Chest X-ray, PA view. Patient: 22 years old, sex F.
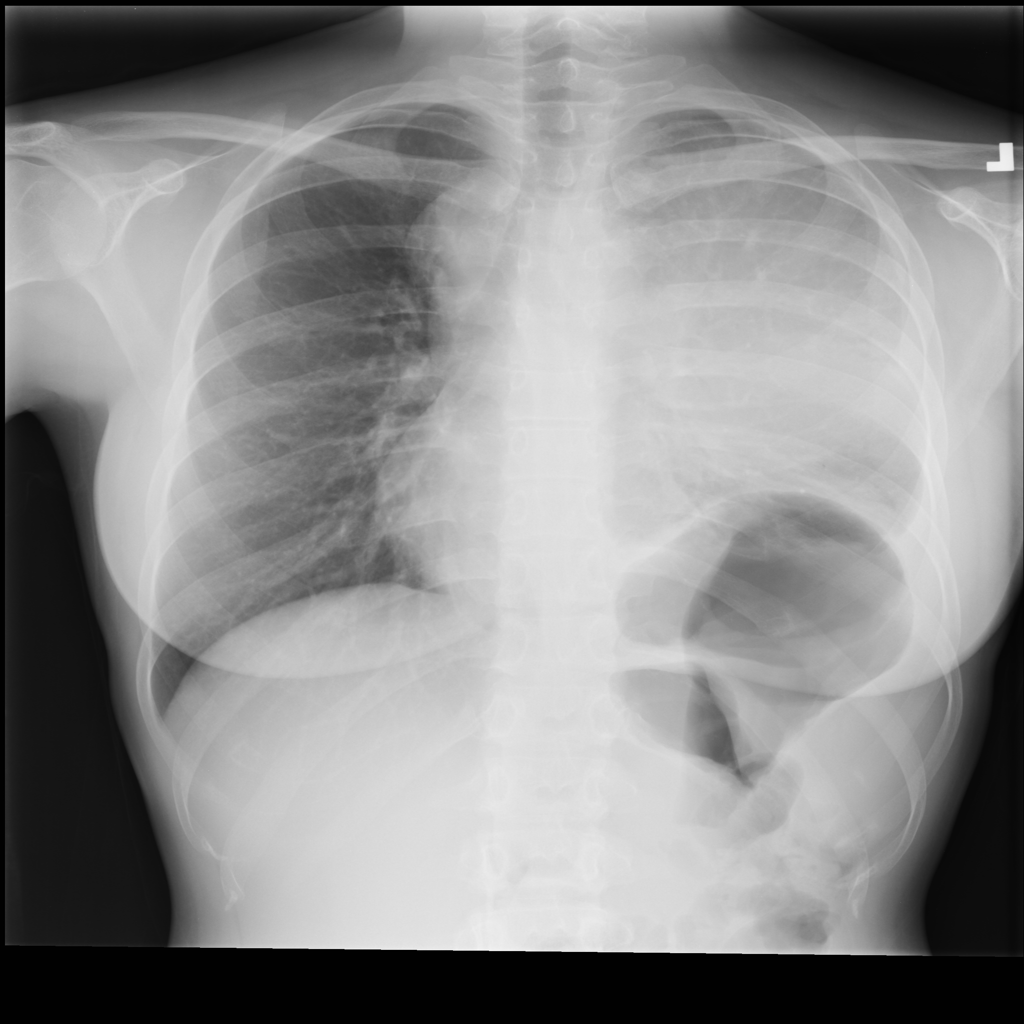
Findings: Effusion, Mass